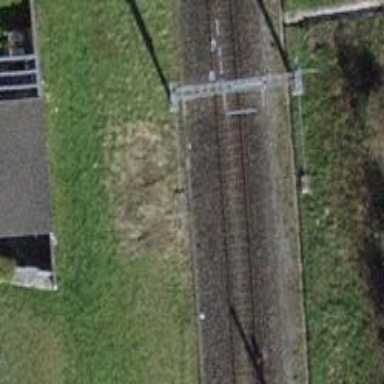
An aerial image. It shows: Railway track with contact line for electrification.